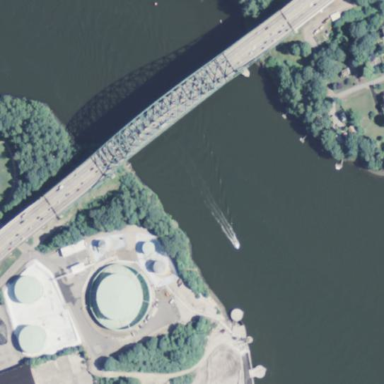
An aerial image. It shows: Man-made bridge.